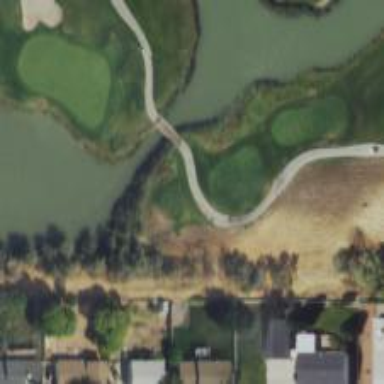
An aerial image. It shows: Service road with bridge used as golf cart path.